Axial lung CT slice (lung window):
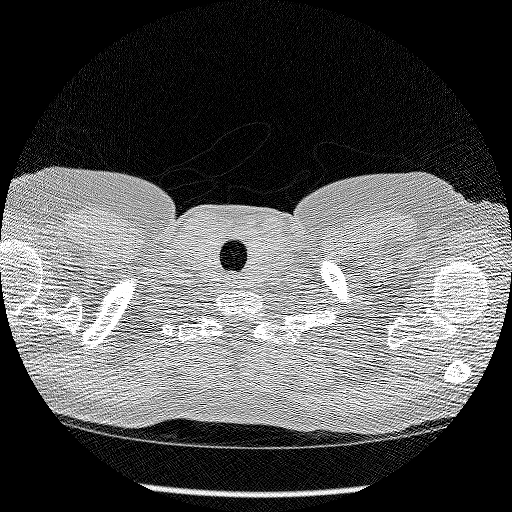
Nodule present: no